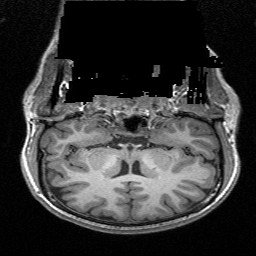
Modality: T1w
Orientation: sagittal